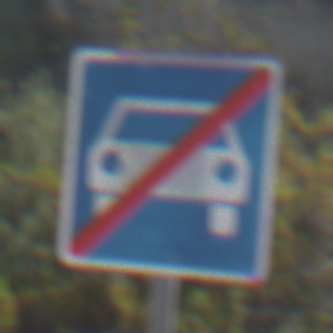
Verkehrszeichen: EndeKraftfahrstrasse
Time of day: MorningAfternoon
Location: Outdoor (Nature)
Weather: Clear
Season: NotSpecified
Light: Natural